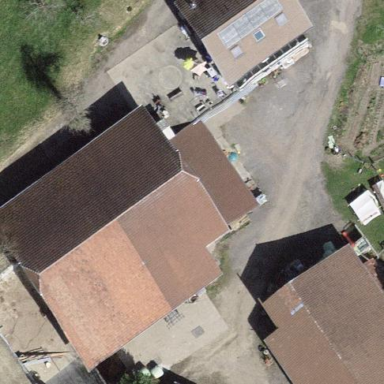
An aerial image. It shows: Farmyard area.